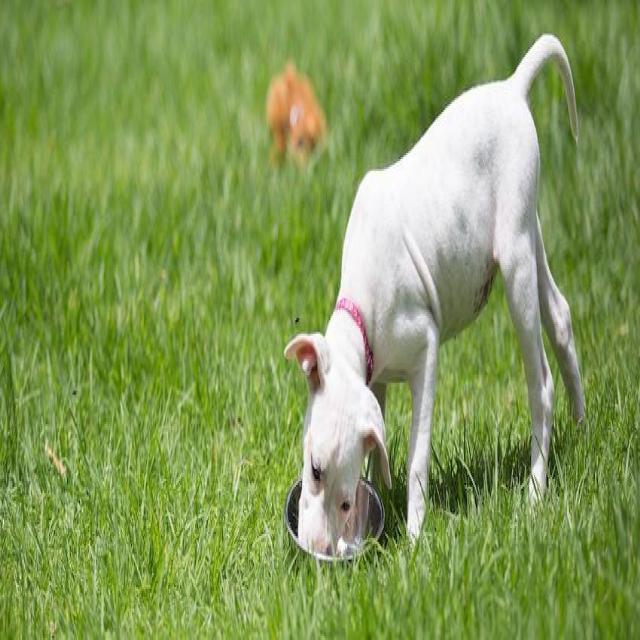
Healthy canine skin — no visible lesions, inflammation, or abnormalities. The skin and coat appear normal.